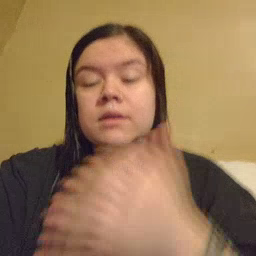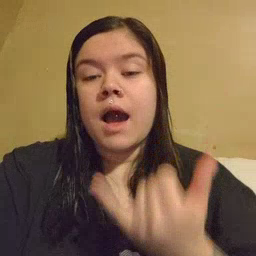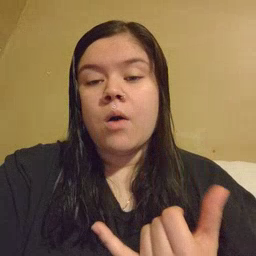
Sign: now